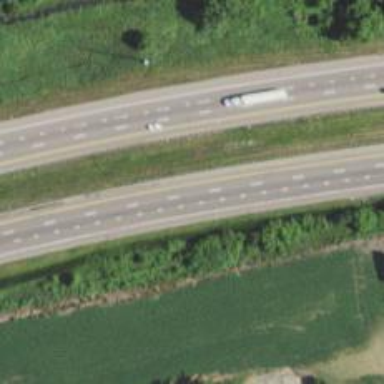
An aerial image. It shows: Motorway.